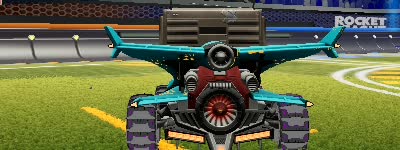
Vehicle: aftershock